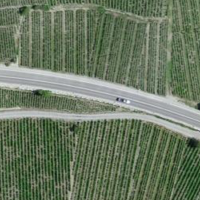
EUNIS habitat code: 40
Species observed at this site:
Lasiommata megera